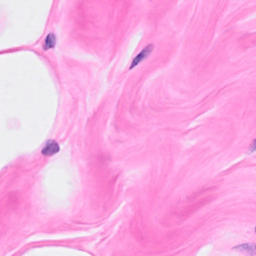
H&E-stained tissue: Breast